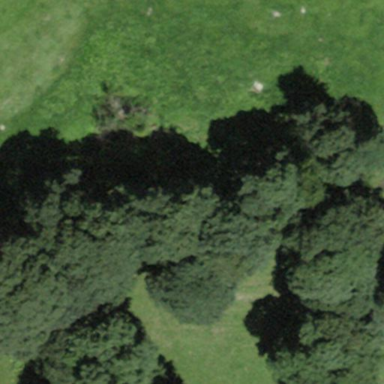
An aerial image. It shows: Forest area.